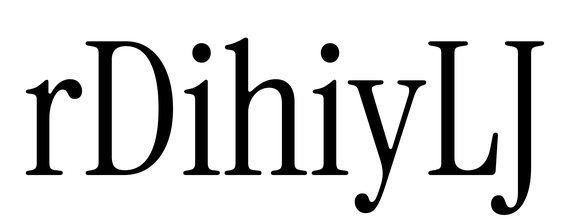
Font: InstrumentSerif-Regular